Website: apple
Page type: receipt
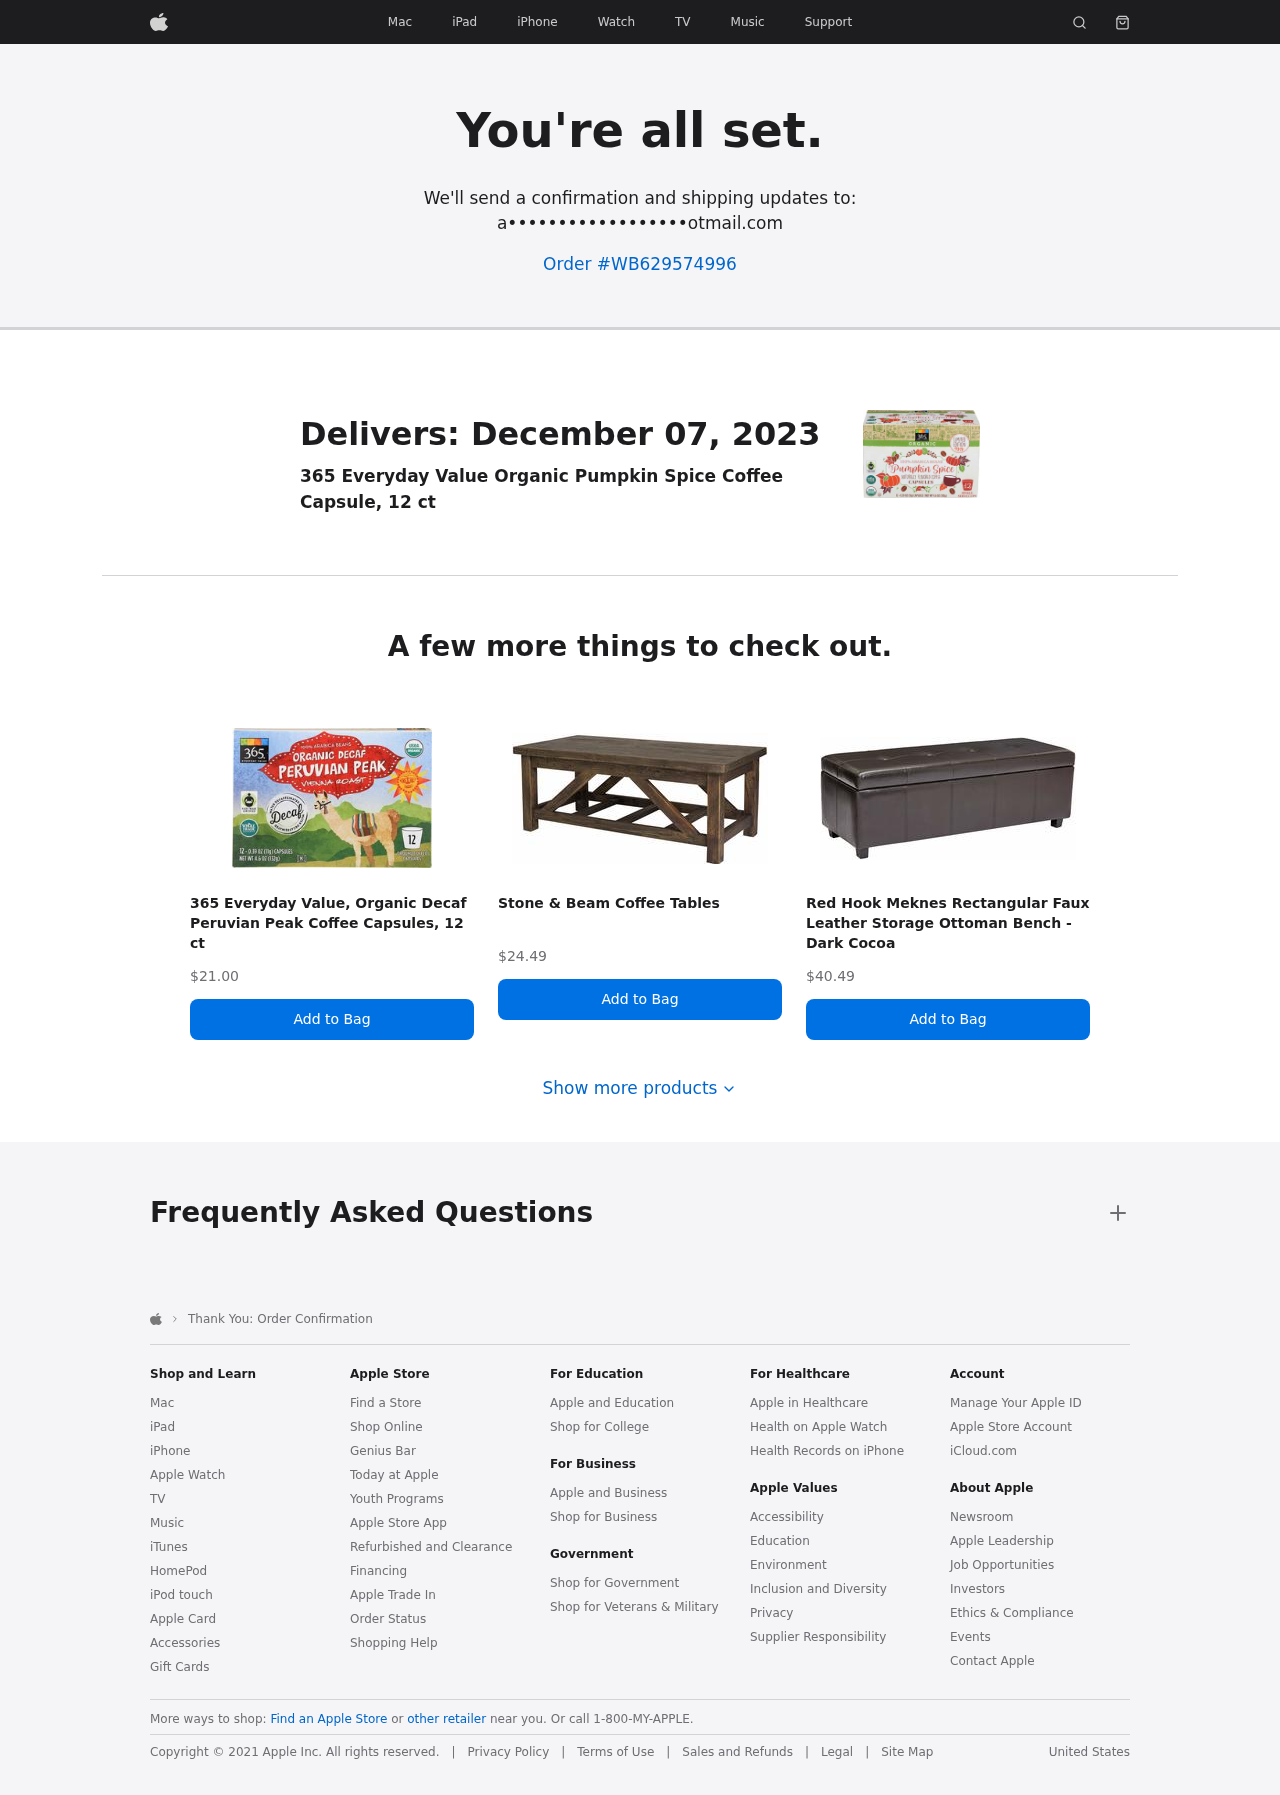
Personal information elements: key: PII_EMAIL
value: a••••••••••••••••••otmail.com
Product elements: key: PRODUCT1_NAME
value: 365 Everyday Value Organic Pumpkin Spice Coffee Capsule, 12 ct
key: PRODUCT2_NAME
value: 365 Everyday Value, Organic Decaf Peruvian Peak Coffee Capsules, 12 ct
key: PRODUCT2_PRICE
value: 21
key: PRODUCT3_NAME
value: Stone & Beam Coffee Tables
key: PRODUCT3_PRICE
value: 24.49
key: PRODUCT4_NAME
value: Red Hook Meknes Rectangular Faux Leather Storage Ottoman Bench - Dark Cocoa
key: PRODUCT4_PRICE
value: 40.49
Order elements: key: ORDER_ID
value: WB629574996
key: ORDER_DELIVERY_DATE
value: December 07, 2023